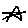
Label: star